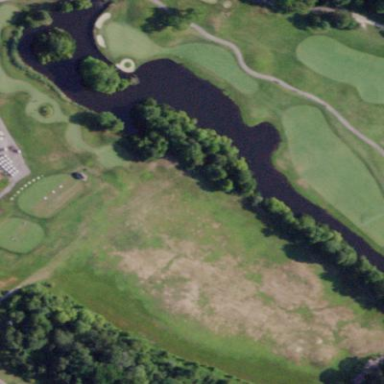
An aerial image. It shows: Picturesque scene of golf course with lateral water hazard.